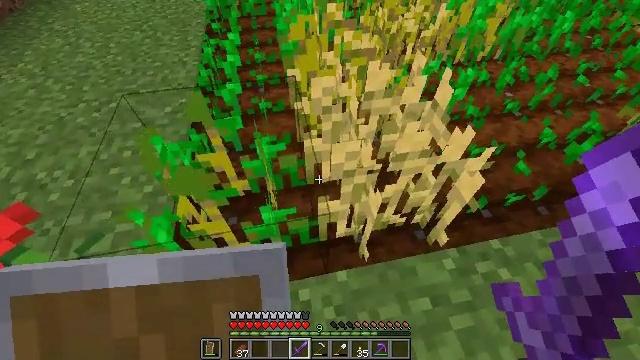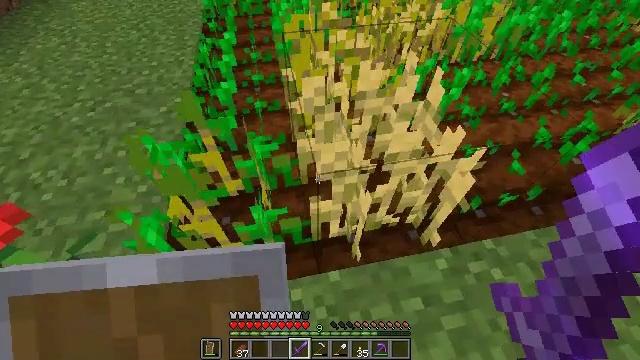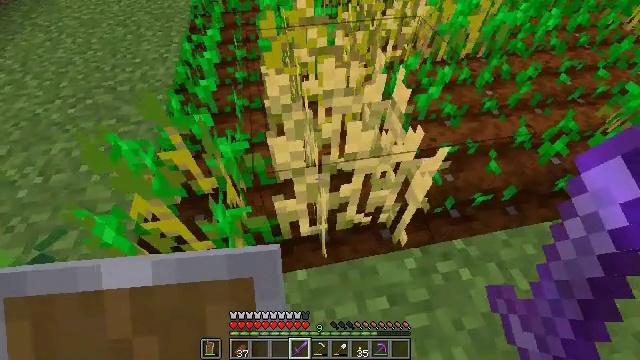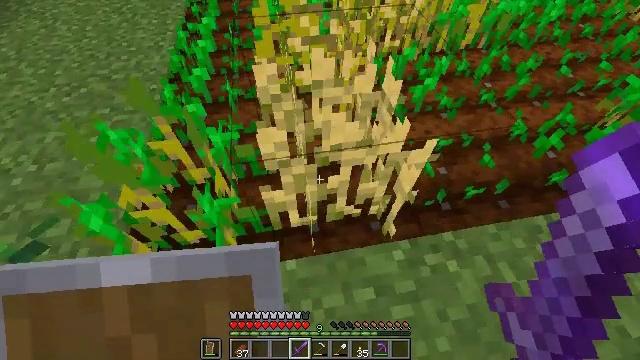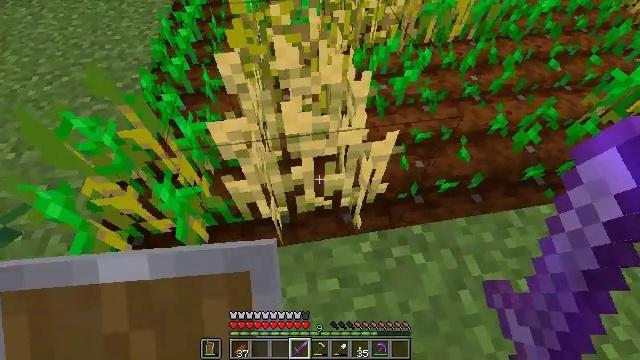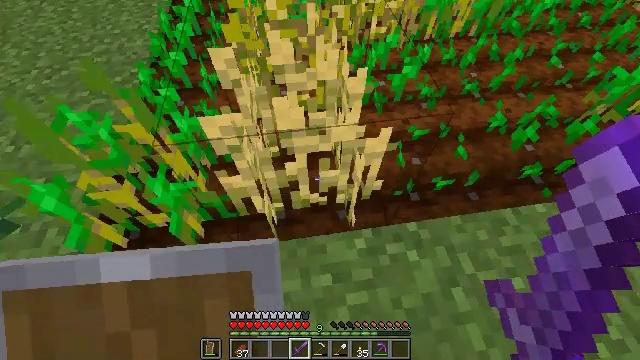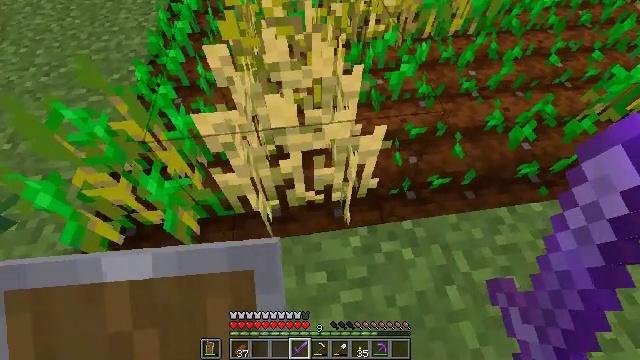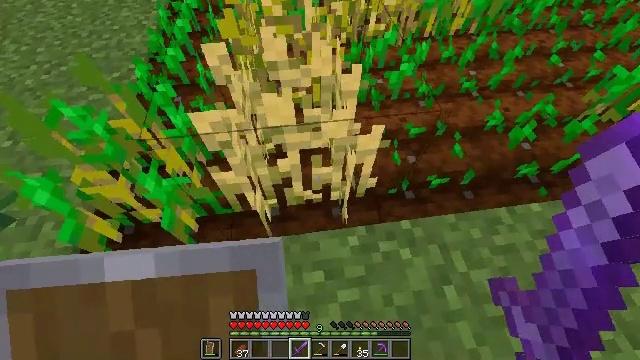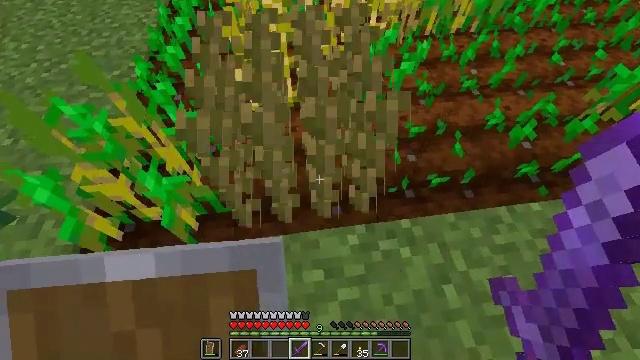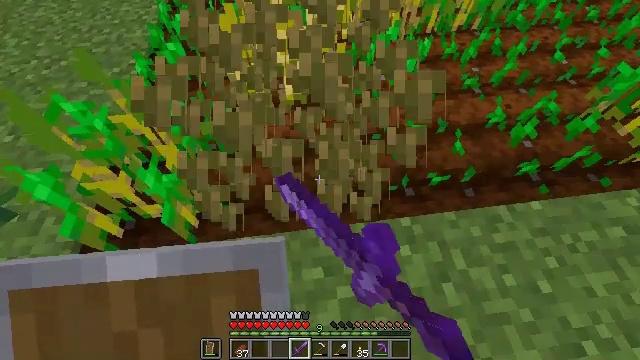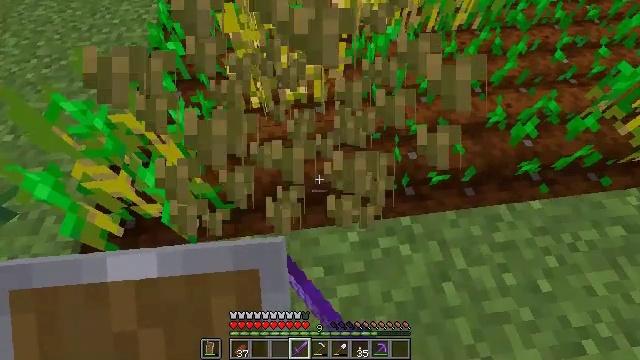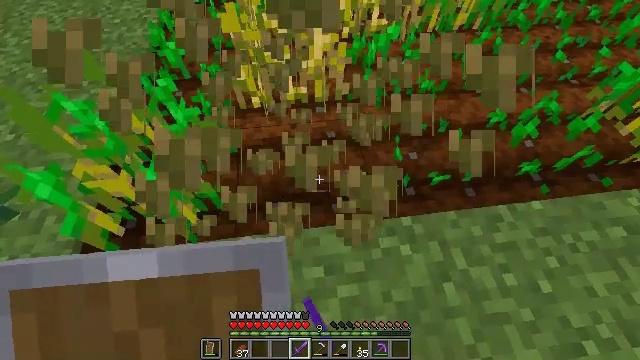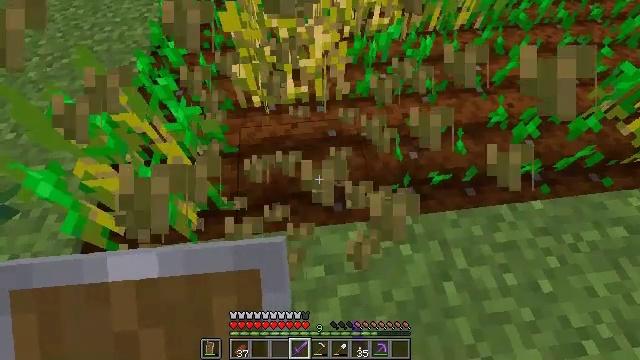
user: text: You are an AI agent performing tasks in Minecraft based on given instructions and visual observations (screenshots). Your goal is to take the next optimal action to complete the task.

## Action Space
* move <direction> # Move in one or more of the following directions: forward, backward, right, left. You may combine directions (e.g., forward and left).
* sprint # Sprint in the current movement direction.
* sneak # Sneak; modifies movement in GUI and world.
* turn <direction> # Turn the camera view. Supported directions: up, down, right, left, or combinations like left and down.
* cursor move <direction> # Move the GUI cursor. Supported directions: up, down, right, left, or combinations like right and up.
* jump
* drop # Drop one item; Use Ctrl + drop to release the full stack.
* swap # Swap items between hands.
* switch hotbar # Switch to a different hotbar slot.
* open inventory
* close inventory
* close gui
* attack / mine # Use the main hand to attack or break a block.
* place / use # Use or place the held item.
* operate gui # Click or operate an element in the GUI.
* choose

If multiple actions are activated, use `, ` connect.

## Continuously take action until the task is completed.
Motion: motion action
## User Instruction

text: Get wheat from the farmland.
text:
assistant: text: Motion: move right
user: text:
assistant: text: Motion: move right
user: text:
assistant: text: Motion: move right, turn down
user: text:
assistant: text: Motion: turn down
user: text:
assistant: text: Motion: no_op
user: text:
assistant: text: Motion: no_op
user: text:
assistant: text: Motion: no_op
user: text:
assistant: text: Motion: attack / mine
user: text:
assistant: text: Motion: attack / mine
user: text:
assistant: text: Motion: no_op
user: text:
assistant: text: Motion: no_op
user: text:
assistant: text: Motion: no_op
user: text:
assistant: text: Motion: no_op